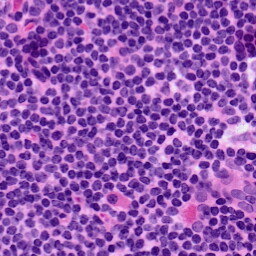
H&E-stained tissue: LymphNode